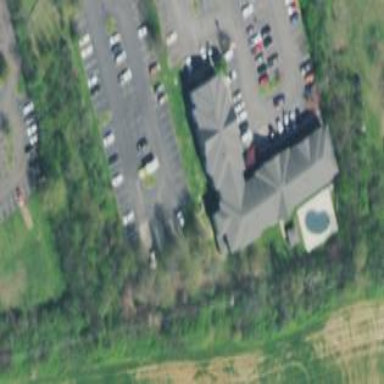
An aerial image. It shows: Hotel building.